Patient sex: M
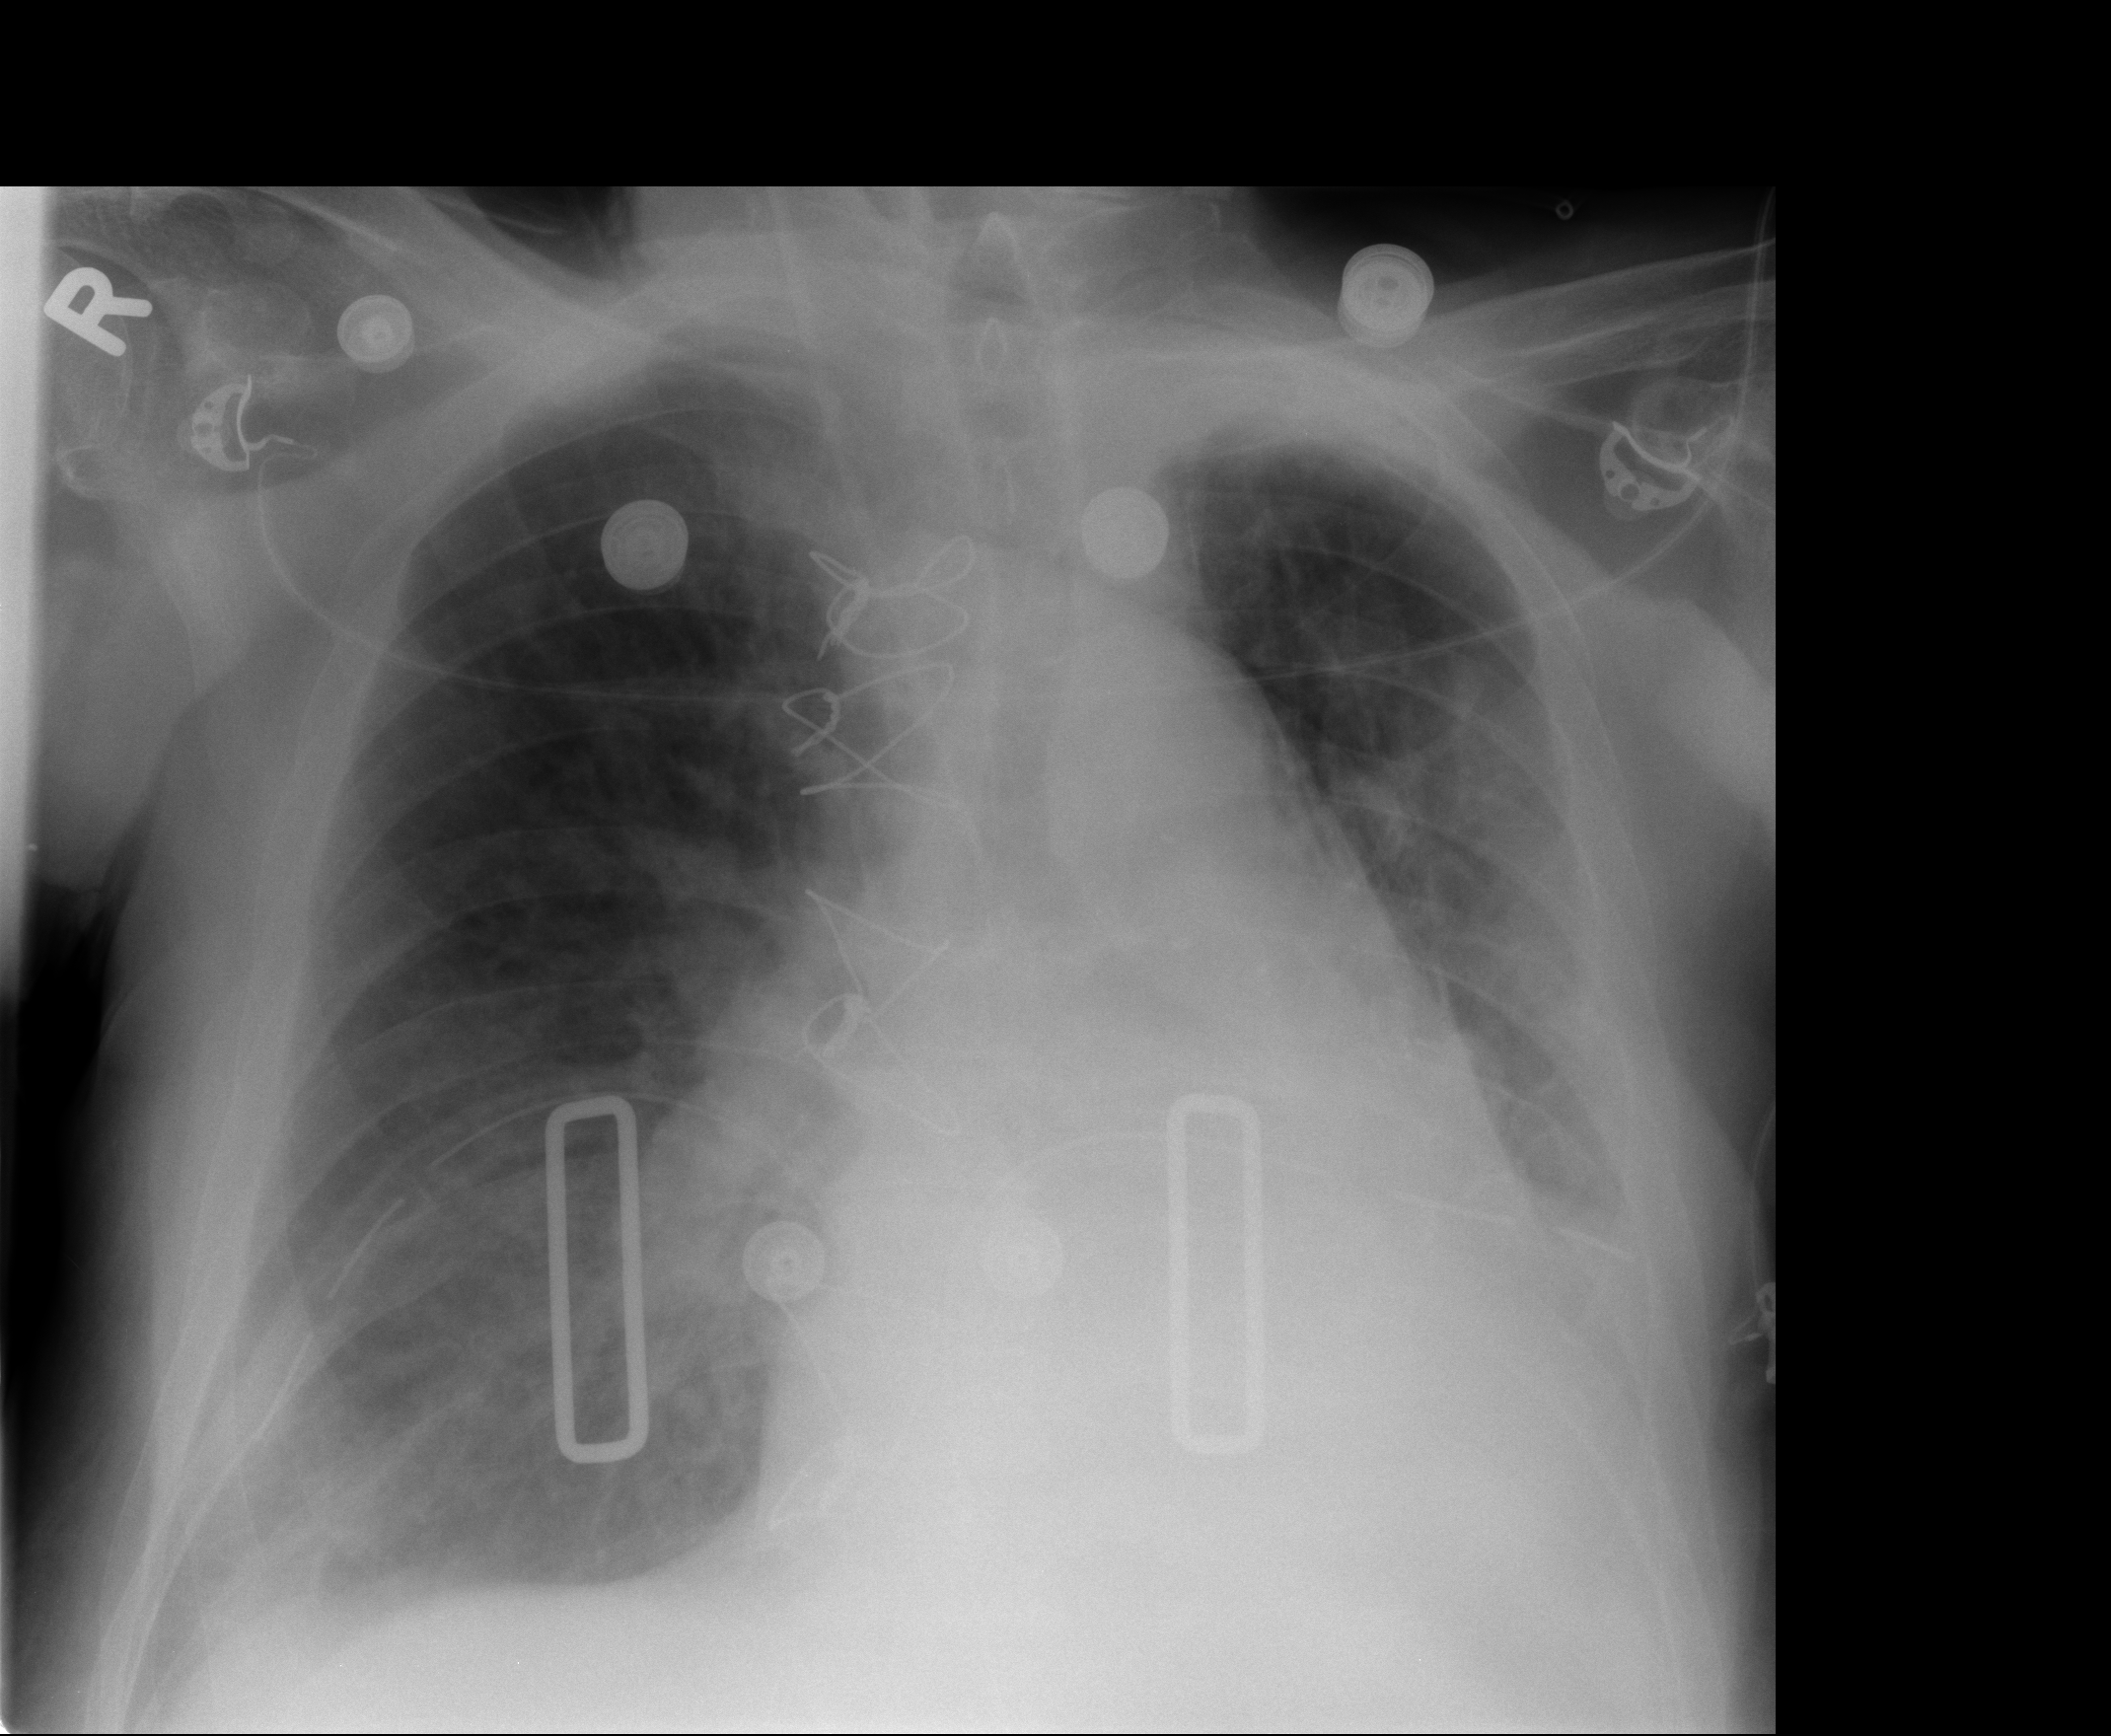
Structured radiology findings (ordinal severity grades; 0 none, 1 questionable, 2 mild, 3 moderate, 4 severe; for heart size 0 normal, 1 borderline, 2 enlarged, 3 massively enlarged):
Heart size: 2
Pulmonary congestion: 1
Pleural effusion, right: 2
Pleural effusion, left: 2
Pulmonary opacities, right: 2
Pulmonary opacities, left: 2
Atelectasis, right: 2
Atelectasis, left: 2